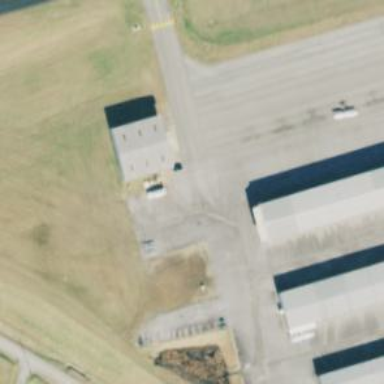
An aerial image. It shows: Image of taxiway at airport.